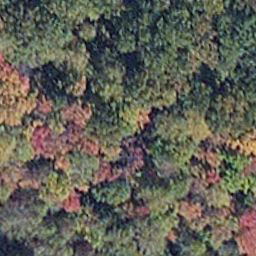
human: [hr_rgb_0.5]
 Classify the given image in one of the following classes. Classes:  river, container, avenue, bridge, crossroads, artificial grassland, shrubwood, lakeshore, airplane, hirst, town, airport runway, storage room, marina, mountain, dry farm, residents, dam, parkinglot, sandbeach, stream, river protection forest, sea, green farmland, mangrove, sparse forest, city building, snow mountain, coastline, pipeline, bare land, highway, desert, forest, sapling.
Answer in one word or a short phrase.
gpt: mangrove